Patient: sex M, age 51
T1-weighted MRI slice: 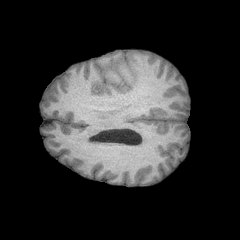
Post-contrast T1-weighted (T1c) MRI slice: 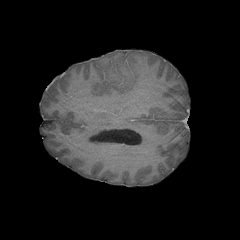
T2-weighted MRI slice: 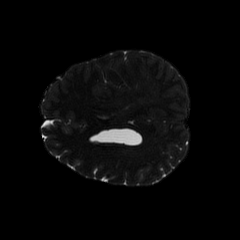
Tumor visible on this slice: yes
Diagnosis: Astrocytoma, IDH-mutant
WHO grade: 4